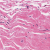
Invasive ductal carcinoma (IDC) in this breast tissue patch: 0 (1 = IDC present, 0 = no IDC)